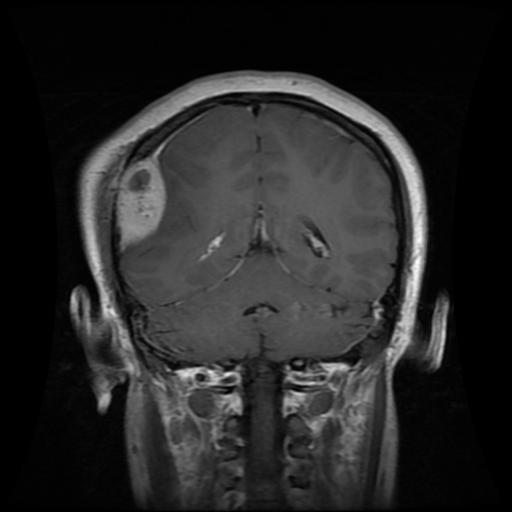
Label: meningioma